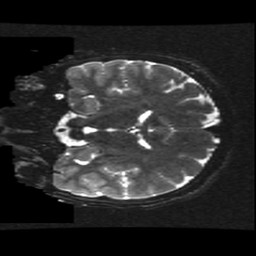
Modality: T2w
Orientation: coronal
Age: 16
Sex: female
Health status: ill
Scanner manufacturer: ge
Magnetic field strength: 3 T
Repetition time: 7.5 s
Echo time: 0.1015 s